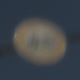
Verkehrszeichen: VerbotMofas
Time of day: MorningAfternoon
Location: Outdoor (Suburban)
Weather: Clear
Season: NotSpecified
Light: Natural